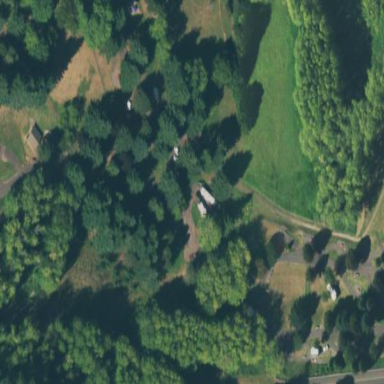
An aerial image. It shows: Campsite for tourism.